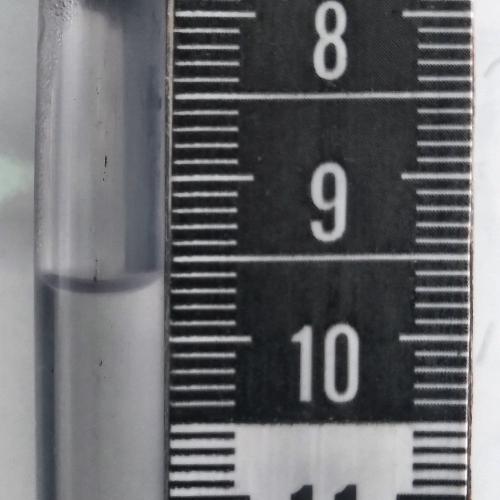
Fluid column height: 9.7 cm